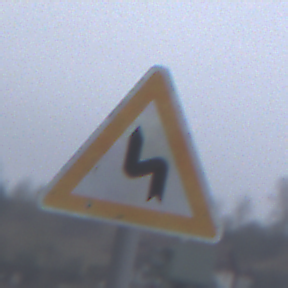
Verkehrszeichen: DoppelkurveZunaechstLinks
Umgebung: Outdoor, Suburban
Tageszeit: MorningAfternoon
Wetter: Overcast
Licht: Natural
Jahreszeit: NotSpecified
Kontrast: LowContrast